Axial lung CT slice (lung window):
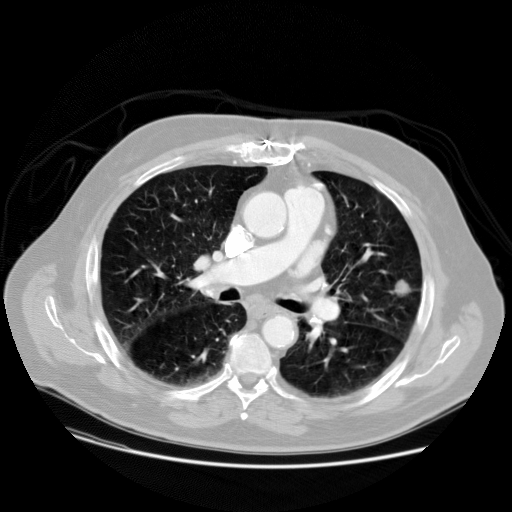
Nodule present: yes
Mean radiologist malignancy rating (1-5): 4